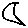
Label: moon